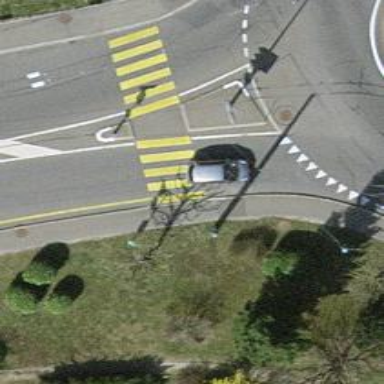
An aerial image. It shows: Unclassified road with asphalt surface. There are trolley wires overhead.